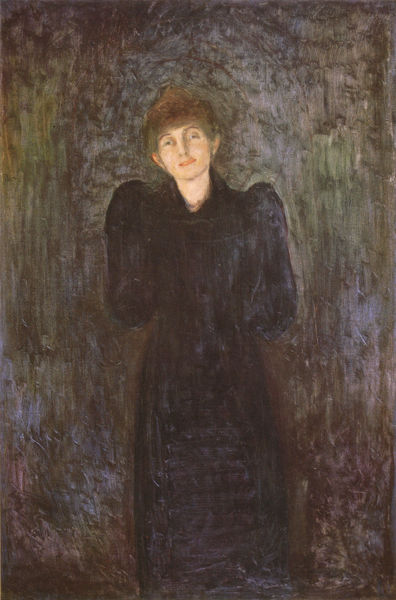
Titel: Portrait Dagny Juell Przybyszewska
Künstler: Edvard Munch
Standort: Oslo
Institution: Munch-Museet
Schlagwörter: blau, dunkel, gemälde, weiß, gelb, grün, mädchen, ocker, braun, brust, frau, frisur, grau, haar, hell, hintergrund, kleid, licht, mund, nase, pastell, schwarz, blick, dame, rot, beige, expressionismus, malerei, blond, jung, mütze, wand, arm, arme, augen, gesicht, inkarnat, kragen, stehen, tod, tot, trauer, ärmel, bildnis, hals, hände, portrait, porträt, öl, dunkelheit, figur, haare, mantel, augenbrauen, frontal, kinn, kontrast, lippen, locken, ohren, puffärmel, rosa, schön, traurig, kreis, engel, beine, bewegt, lächeln, düster, bogen, haltung, kette, farbe, violett, linien, ausdruck, nacken, duktus, witwe, melancholie, streifen, rüschen, striche, linie, munch, schweben, inkarant, norwegen, schwester, pinsel, pinselstrich, edvard munch, verschwommen, anlehnen, stummel, unruhig, expressionist, pastel, prüfend, edward munch, kokoschka, fleischfarben, armlos, depressiv, segelohren, schwarzes kleid, blicjk, dagny juel, juel